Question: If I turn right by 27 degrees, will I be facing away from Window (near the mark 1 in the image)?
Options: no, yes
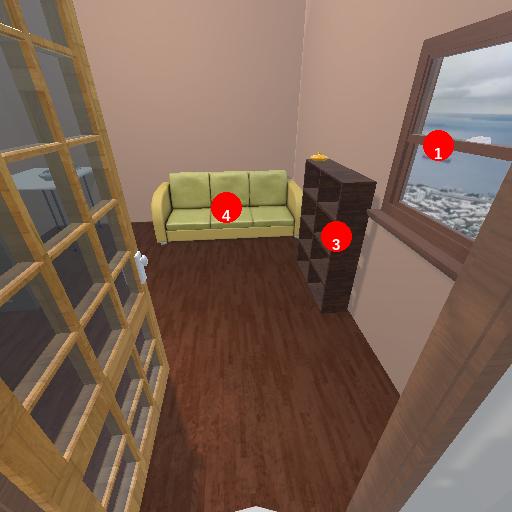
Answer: no